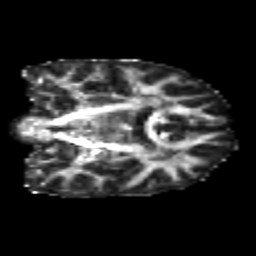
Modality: FA
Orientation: coronal
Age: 23
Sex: female
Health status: healthy
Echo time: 0.074 s